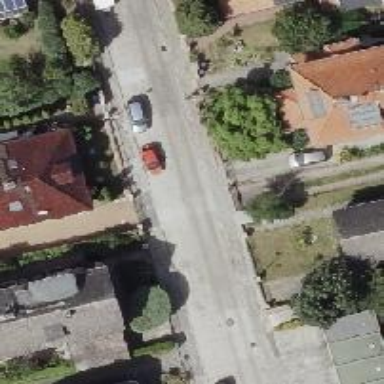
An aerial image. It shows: Residential road with concrete surface. There are sidewalks on both sides.